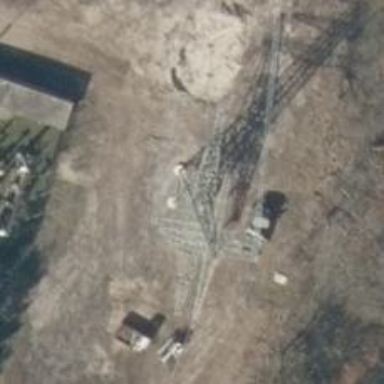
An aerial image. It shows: Power line is depicted.